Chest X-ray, PA view. Patient: 5 years old, sex F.
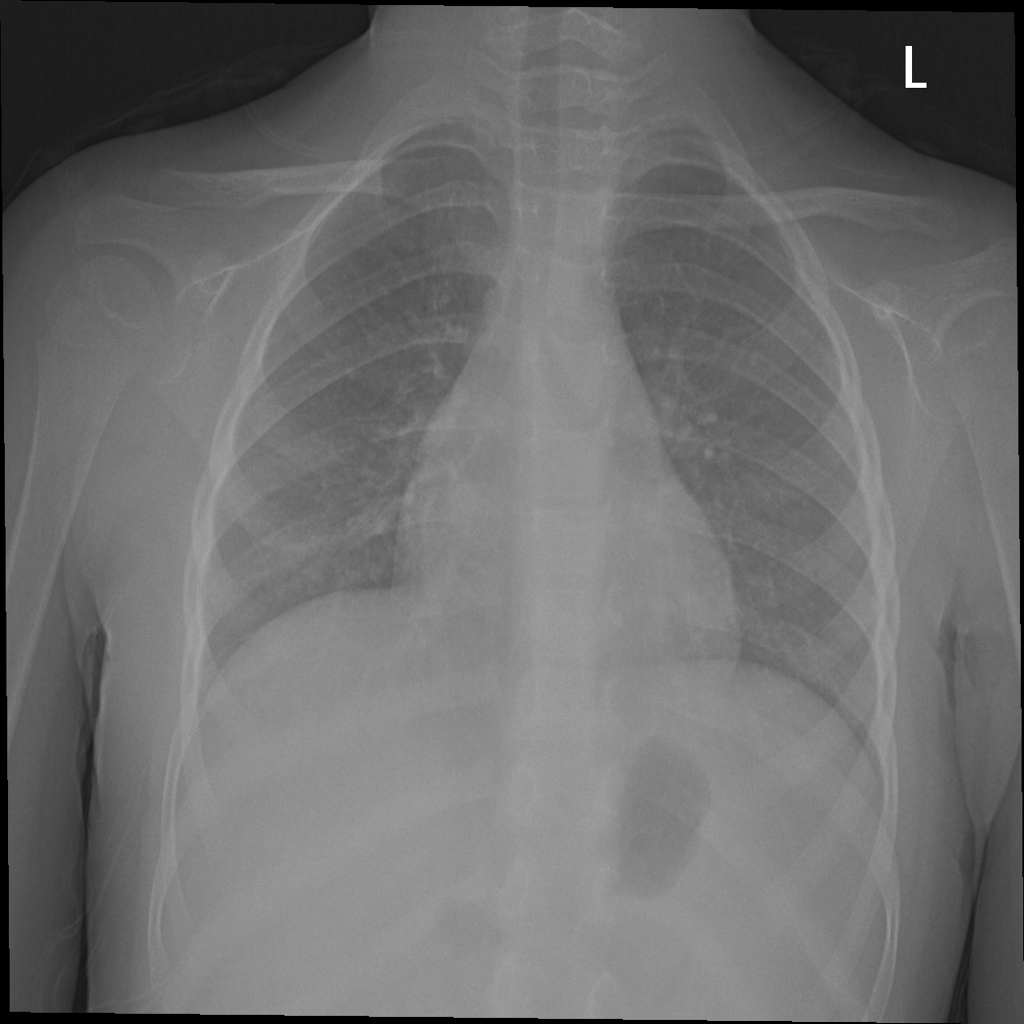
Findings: No Finding